Interaction volume radius: 10 \u00c5
Interaction volume height: 15 \u00c5
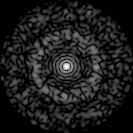
Disorder parameter: 0.8331